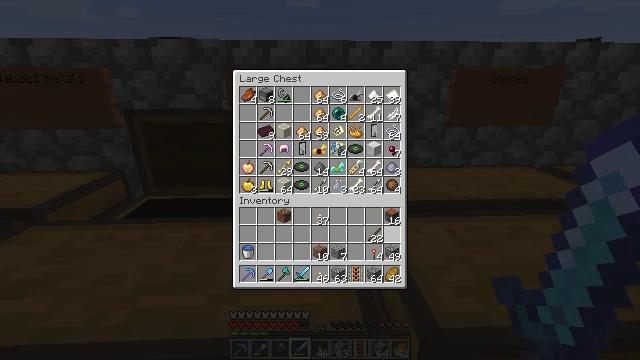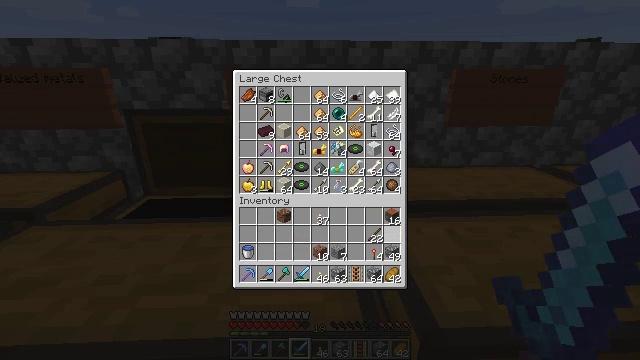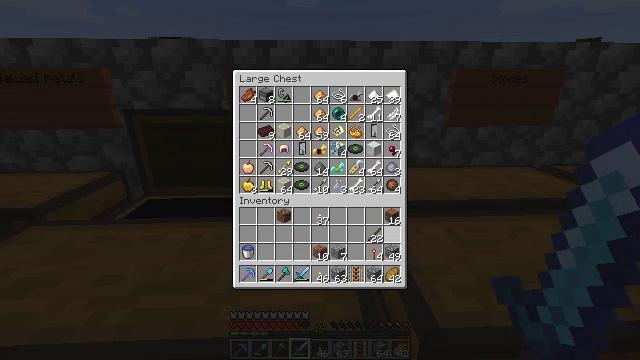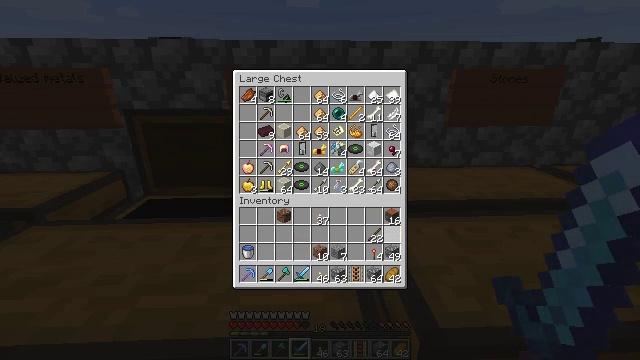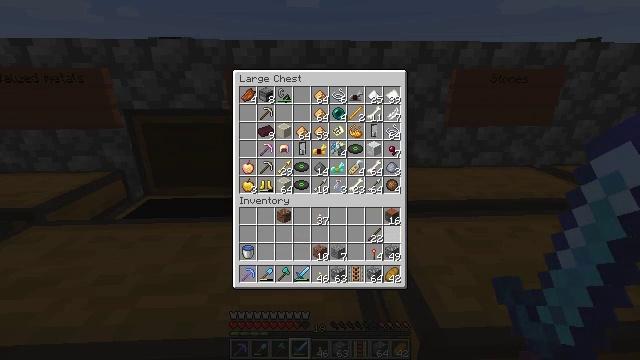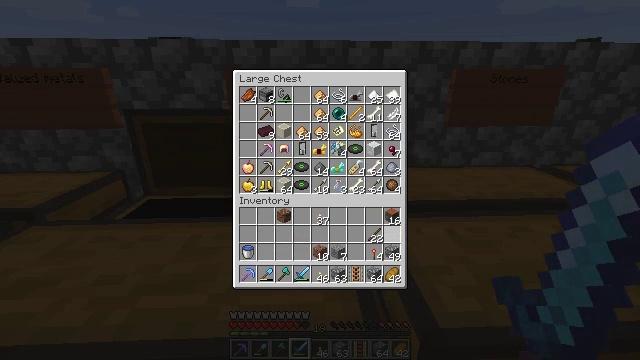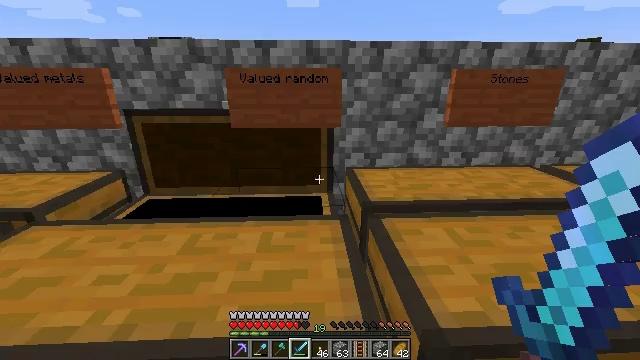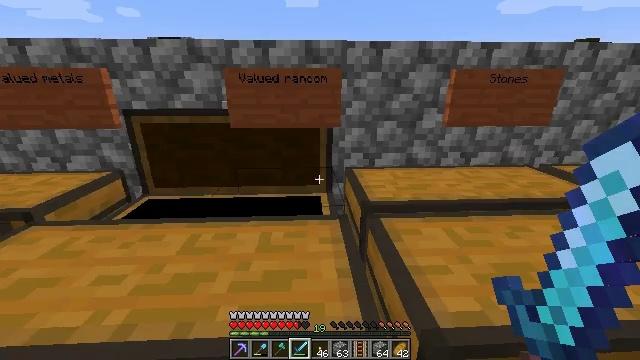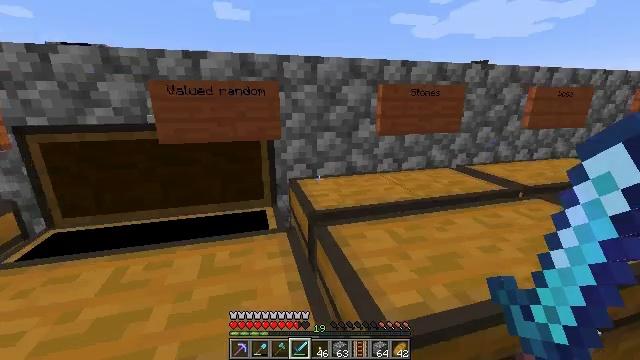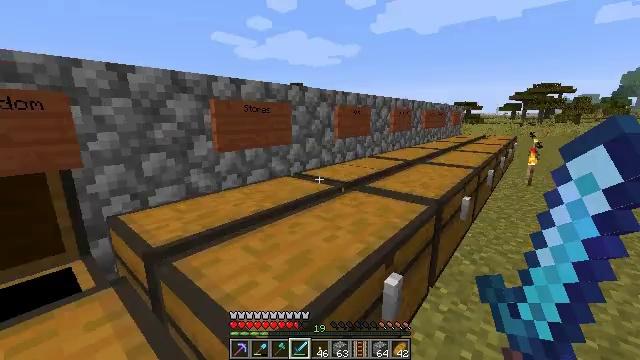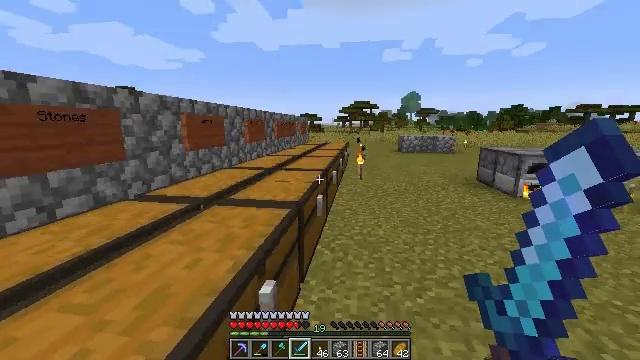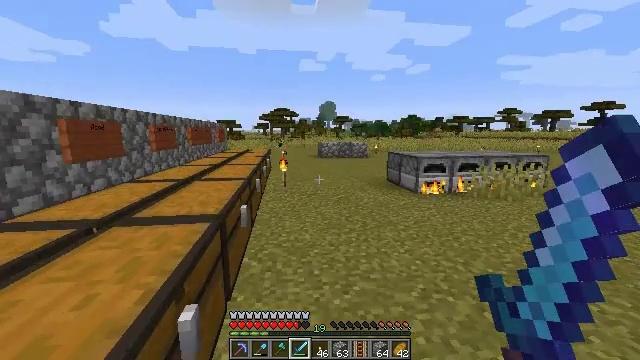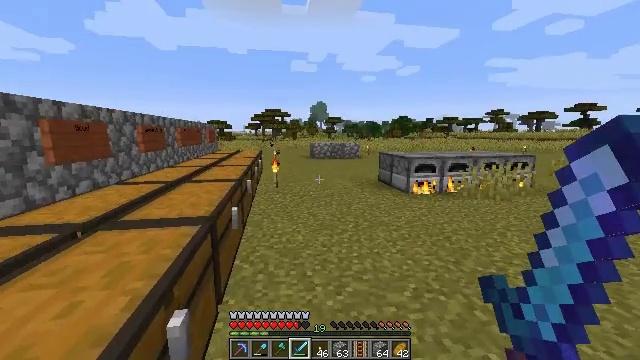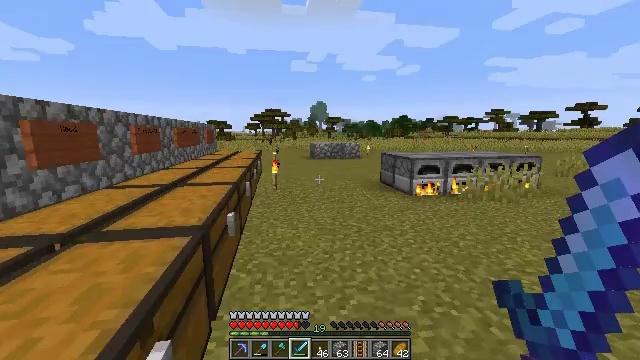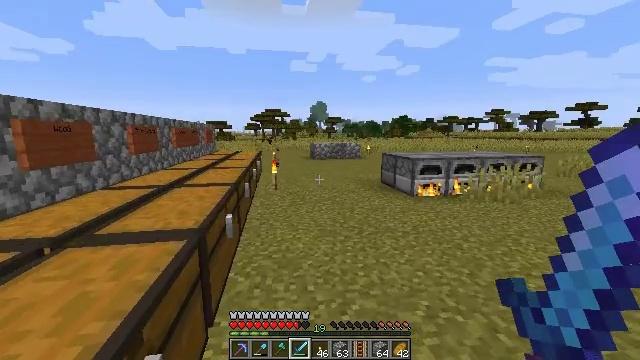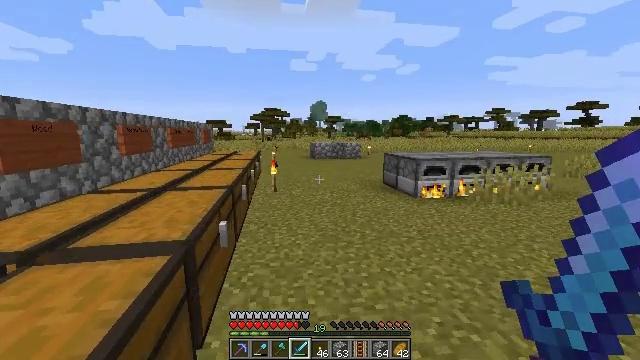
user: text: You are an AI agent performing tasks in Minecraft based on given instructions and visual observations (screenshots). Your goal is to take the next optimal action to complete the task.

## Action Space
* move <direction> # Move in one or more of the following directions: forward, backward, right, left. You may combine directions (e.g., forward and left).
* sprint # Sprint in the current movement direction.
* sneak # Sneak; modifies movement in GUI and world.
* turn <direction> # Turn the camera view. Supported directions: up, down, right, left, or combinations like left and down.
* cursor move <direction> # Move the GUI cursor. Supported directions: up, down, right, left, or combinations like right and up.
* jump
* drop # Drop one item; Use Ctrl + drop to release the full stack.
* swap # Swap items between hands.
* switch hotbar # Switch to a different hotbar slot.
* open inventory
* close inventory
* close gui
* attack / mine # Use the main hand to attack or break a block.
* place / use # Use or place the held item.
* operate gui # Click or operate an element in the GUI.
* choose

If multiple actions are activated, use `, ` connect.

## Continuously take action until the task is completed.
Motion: motion action
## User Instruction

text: Drop a granite.
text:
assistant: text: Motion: no_op
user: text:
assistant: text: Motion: no_op
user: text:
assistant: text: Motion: no_op
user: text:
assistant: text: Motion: no_op
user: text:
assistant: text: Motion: no_op
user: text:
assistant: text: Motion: no_op
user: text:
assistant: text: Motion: close gui
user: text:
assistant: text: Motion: turn right and up
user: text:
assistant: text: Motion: turn right and up
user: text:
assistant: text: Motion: turn right and up
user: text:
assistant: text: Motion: turn right and up
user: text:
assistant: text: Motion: move forward, turn right
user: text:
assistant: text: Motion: move forward
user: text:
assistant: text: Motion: move forward
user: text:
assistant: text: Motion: move forward
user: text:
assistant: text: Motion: move forward, sprint
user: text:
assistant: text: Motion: move forward, sprint
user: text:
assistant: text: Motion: move forward, sprint, turn right
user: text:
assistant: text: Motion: move forward, sprint
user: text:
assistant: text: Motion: move forward, sprint
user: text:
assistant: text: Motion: move forward, sprint
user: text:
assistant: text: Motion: move forward, sprint, jump
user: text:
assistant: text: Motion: move forward, sprint, jump
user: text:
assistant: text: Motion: move forward, sprint, jump
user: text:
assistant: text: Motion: move forward, sprint, jump
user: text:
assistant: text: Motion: move forward, sprint, jump
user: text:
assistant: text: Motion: move forward, sprint, jump
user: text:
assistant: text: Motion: move forward, sprint, jump
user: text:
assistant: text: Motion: move forward, sprint, turn right, jump
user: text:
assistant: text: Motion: move forward, sprint, turn right